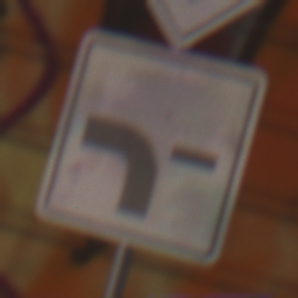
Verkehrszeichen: VerlaufVorfahrtsstrasse6
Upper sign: Vorfahrtsstrasse
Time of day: MorningAfternoon
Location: Outdoor (Urban)
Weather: Clear
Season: NotSpecified
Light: Natural